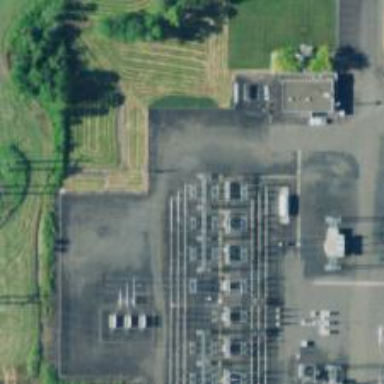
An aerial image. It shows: Outdoor switch for power.